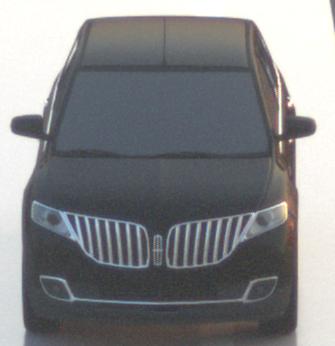
Make: Lincoln
Model: MKX
Detailed model: Gen. 1 CD3
Model produced from: 2010
Model produced until: 2015
Doors: 5
Color: black
Road condition: wet road
Daytime: sunrise or sunset
Contrast: medium contrast